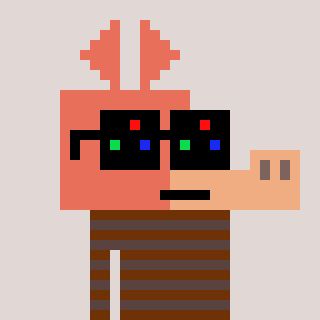
a pixel art character with square black sunglasses, a aardvark-shaped head and a darkbrown-colored body on a warm background